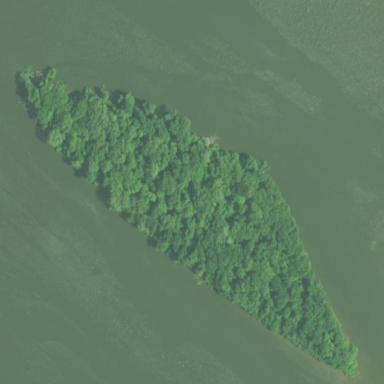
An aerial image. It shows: Islet covered with woodland.